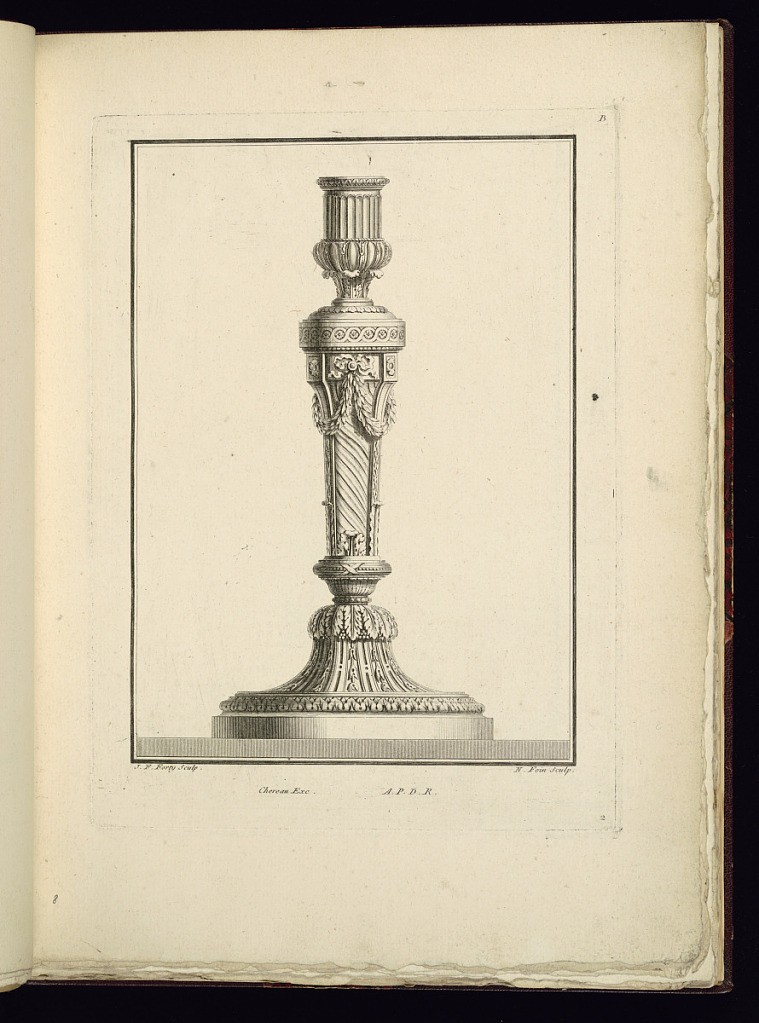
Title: Candlestick Design
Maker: Jean François Forty, active 1775 – 1790
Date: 1775–94
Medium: Etching on paper
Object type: Print
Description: Design for a candlestick decorated with fluting, scrolling leaves (rinceaux), fleurons, rosettes, ribbons, and festoons of leaves. The plate is titled and numbered.